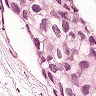
Metastatic tissue present: yes